Question: How to make similar dialogues between users in iOS as shown in the picture. Should I use just for this ScrollView and Labels or I can using some standart way?

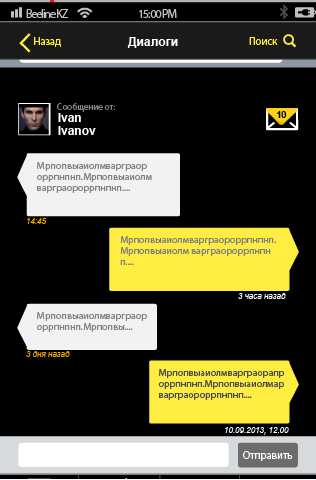
Answer: you have to create it. here is a nice tut that creates a chat bubble. take a look at his work and you'll see how it can be done. <URL>
also here is the link to a github project that could be useful for you. <URL>
alex has done a great job explaining everything, so this might be what you are looking for.